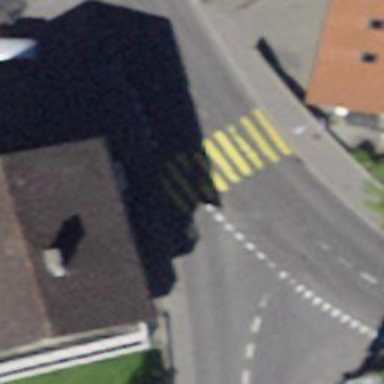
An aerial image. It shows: Zebra crossing on the road.